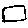
Label: square